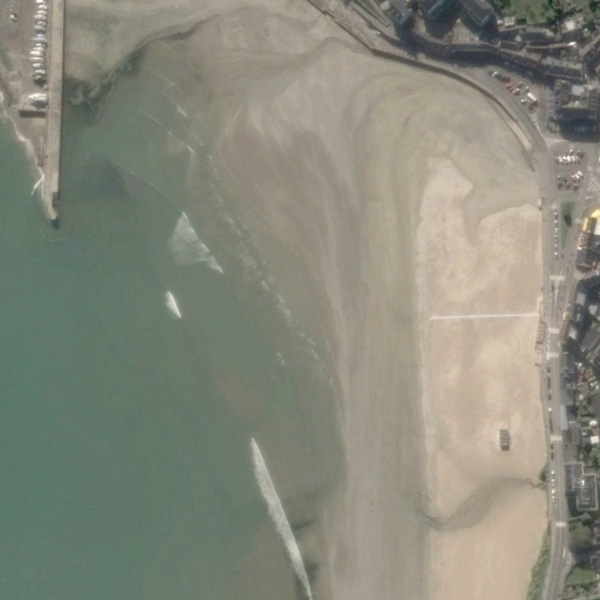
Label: Beach